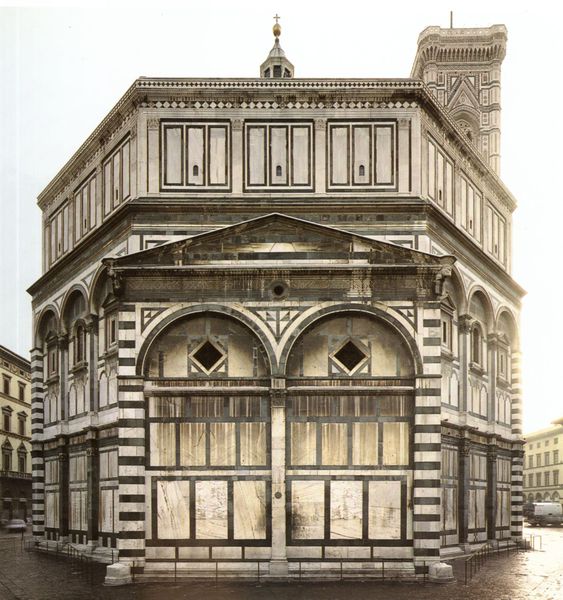
Titel: Baptisterium (Florenz)
Standort: Florenz, Baptisterium (EU - I - Toskana)
Schlagwörter: fenster, kariert, marmor, schwarz, weiss, haus, muster, renaissance, turm, bogen, platz, pilaster, streifen, foto, rechtecke, eingang, kreuz, sims, christlich, rundbögen, florenz, taufe, baptisterium